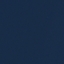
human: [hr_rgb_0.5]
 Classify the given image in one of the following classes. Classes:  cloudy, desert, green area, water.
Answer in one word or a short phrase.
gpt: water